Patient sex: M
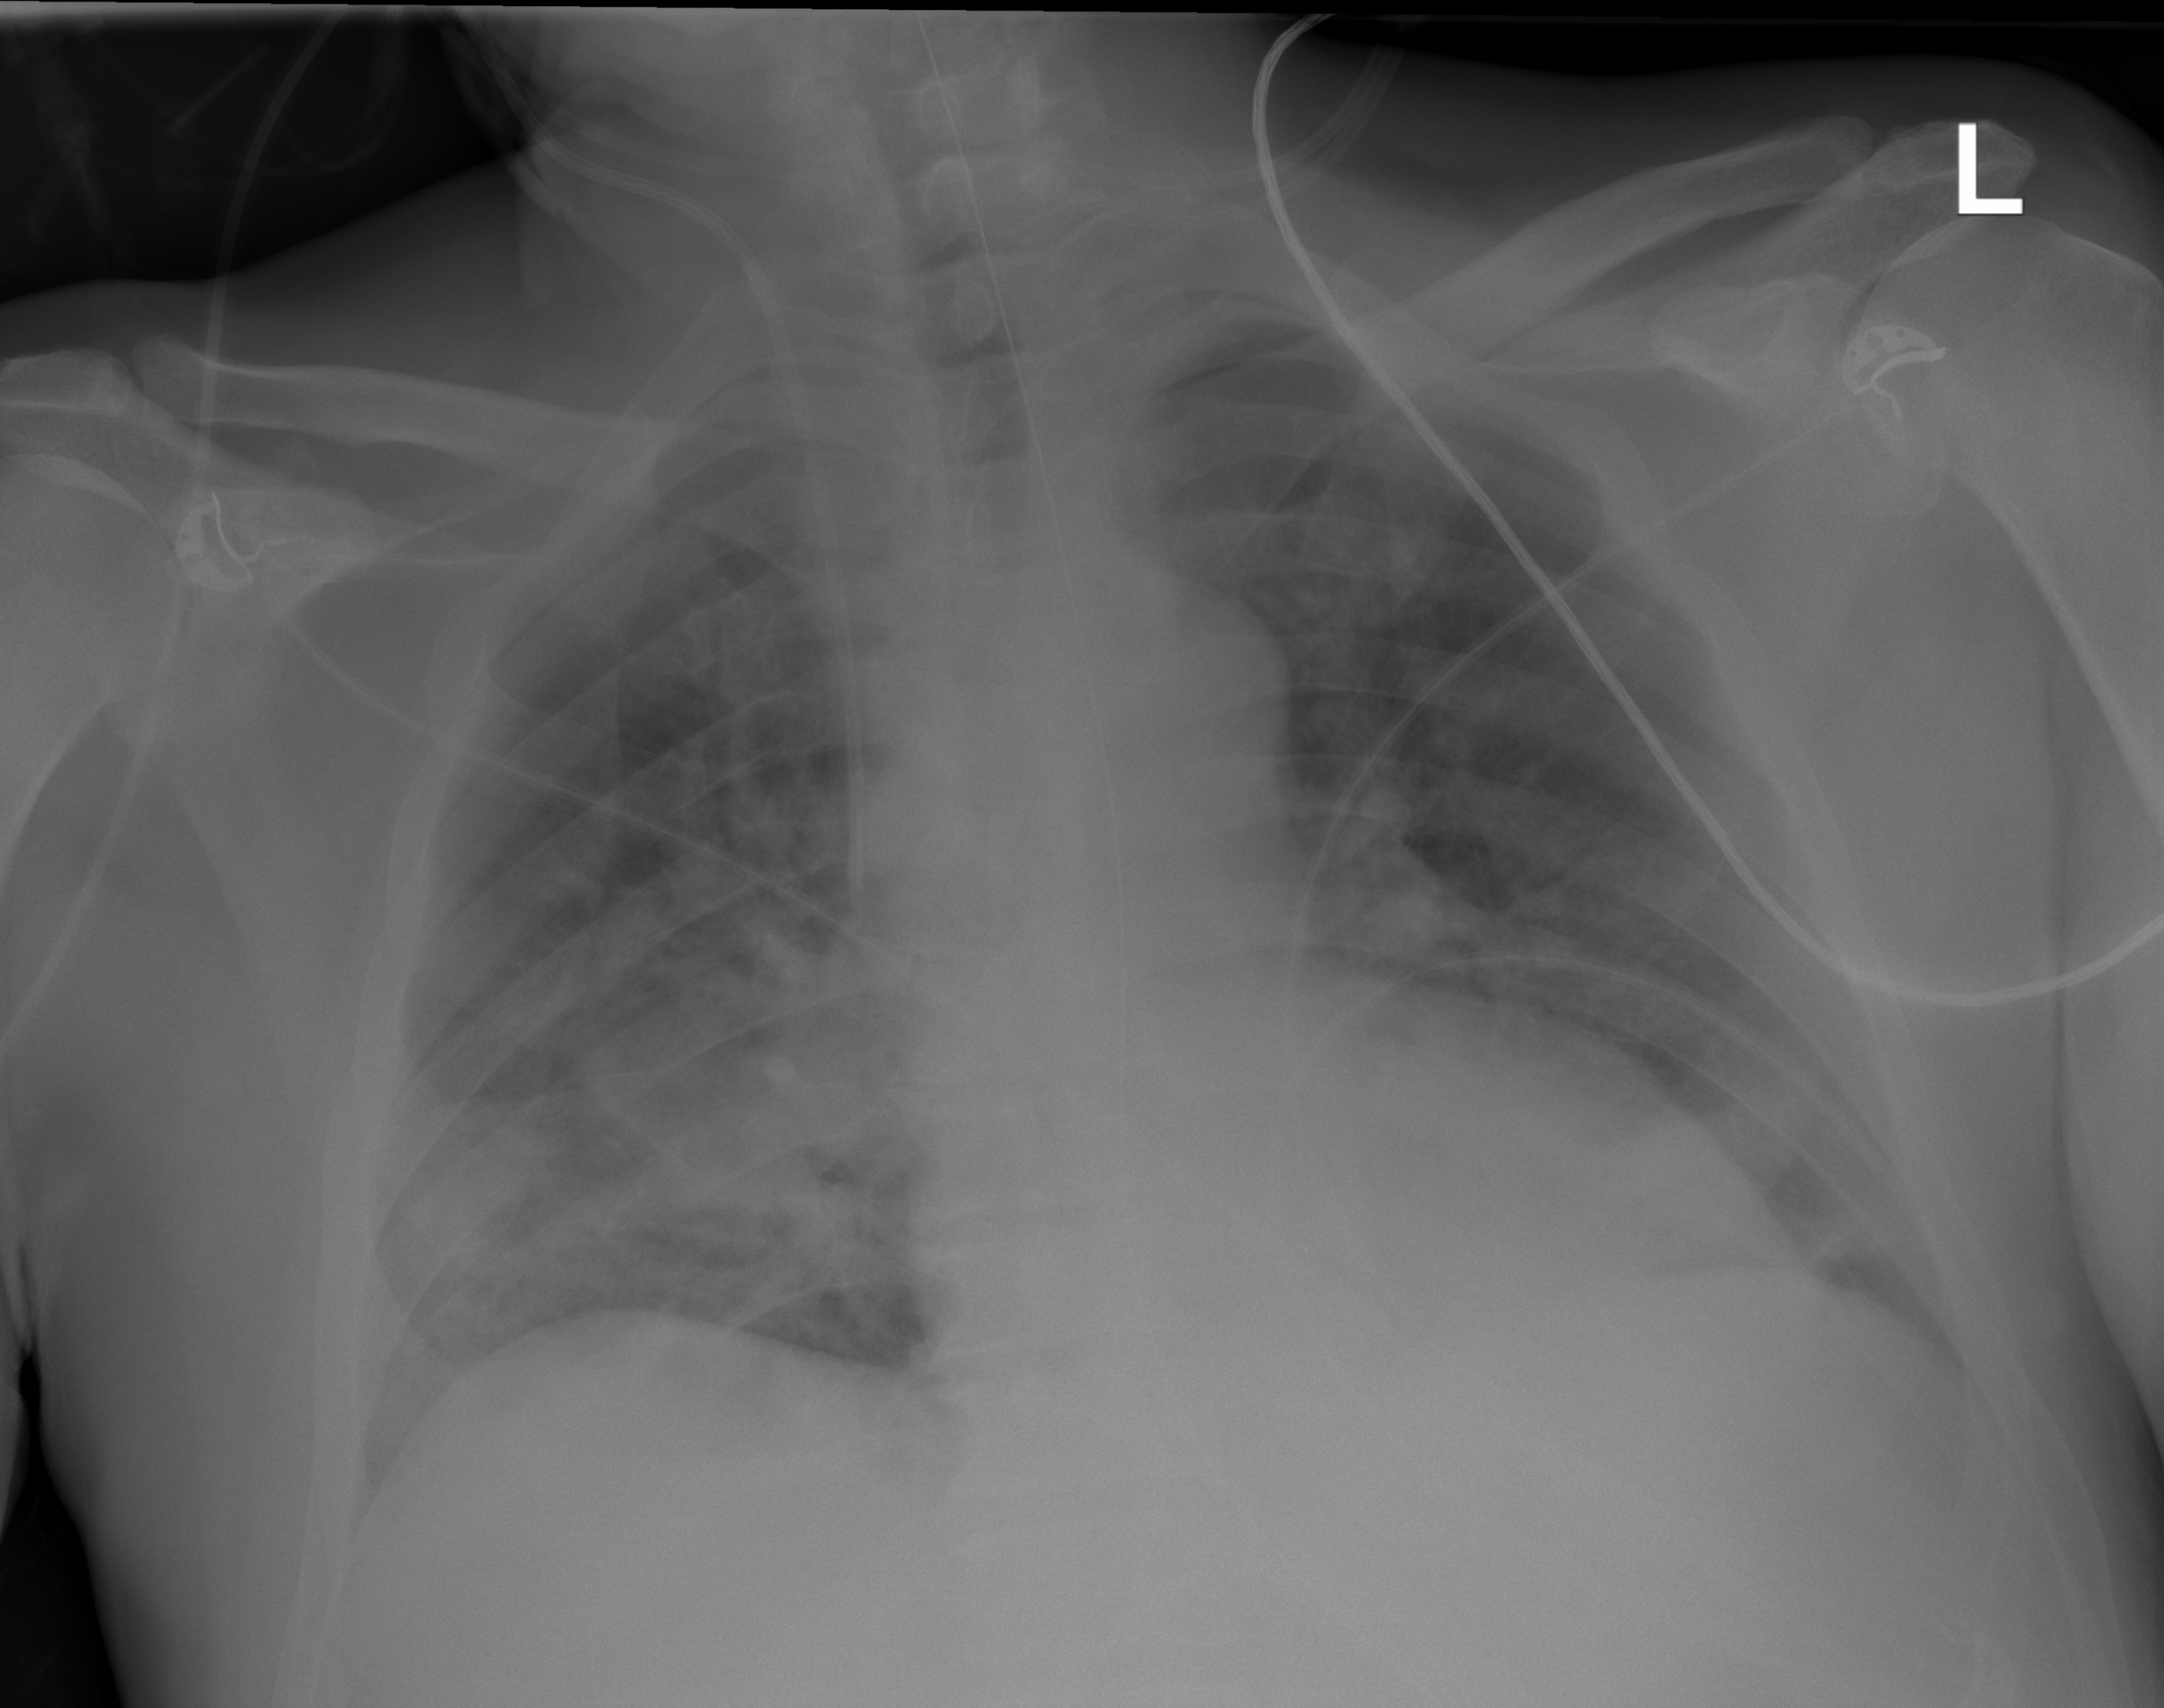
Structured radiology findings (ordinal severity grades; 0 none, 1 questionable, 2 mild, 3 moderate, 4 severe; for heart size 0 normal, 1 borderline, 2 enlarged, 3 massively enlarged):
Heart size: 1
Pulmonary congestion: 2
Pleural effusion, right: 2
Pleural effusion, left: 2
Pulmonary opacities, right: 3
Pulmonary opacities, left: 2
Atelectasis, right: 2
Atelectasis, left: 2